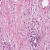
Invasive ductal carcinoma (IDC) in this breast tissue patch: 1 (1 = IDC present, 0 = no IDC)